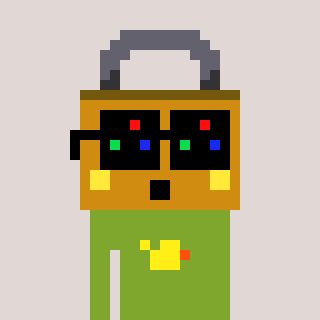
a pixel art character with square black sunglasses, a lock-shaped head and a slimegreen-colored body on a warm background